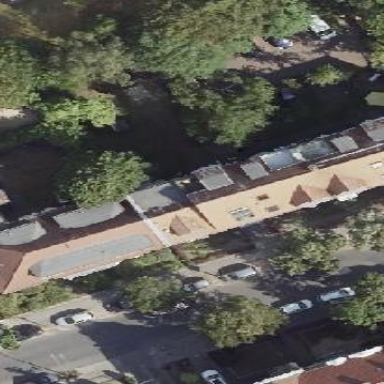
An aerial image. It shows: Hipped roof apartment building.